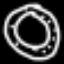
Label: donut